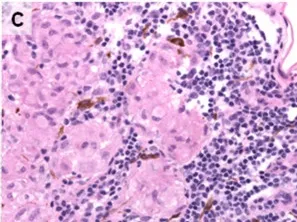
Choroidal biopsy reveals noncaseating granulomatous inflammation. Which, at higher power (x400), are well circumscribed.
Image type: pathology (h&e)